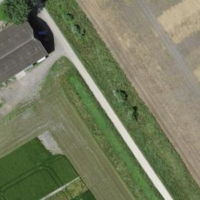
EUNIS habitat code: 52
Species observed at this site:
Numenius arquata
Tyto alba
Corvus corone
Oenanthe oenanthe
Emberiza citrinella
Sylvia borin
Buteo buteo
Anthus pratensis
Phylloscopus collybita
Larus michahellis
Alauda arvensis
Ardea alba
Cuculus canorus
Phoenicurus ochruros
Phoenicurus phoenicurus
Columba livia
Saxicola rubicola
Falco tinnunculus
Corvus corax
Emberiza calandra
Accipiter nisus
Sturnus vulgaris
Corvus frugilegus
Passer domesticus
Lanius collurio
Passer montanus
Columba palumbus
Hirundo rustica
Milvus migrans
Columba oenas
Milvus milvus
Motacilla alba